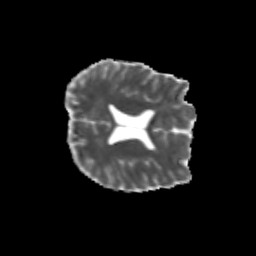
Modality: MD
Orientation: axial
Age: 36
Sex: male
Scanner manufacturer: siemens
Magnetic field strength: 3 T
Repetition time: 3.5 s
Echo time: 0.113 s